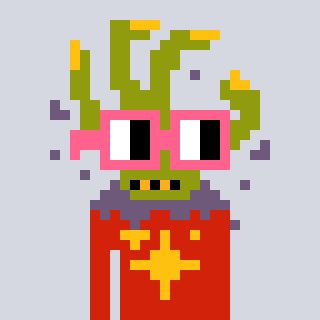
a pixel art character with square pink glasses, a zombie-hand-shaped head and a red-colored body on a cool background